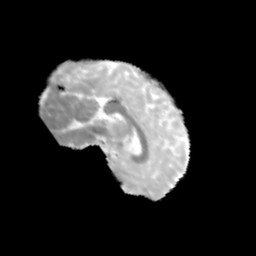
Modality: MD
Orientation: sagittal
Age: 11
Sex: male
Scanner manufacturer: siemens
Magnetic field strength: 3 T
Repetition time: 3.8 s
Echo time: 0.07 s